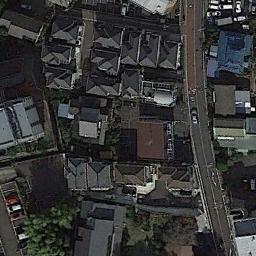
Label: dense_residential